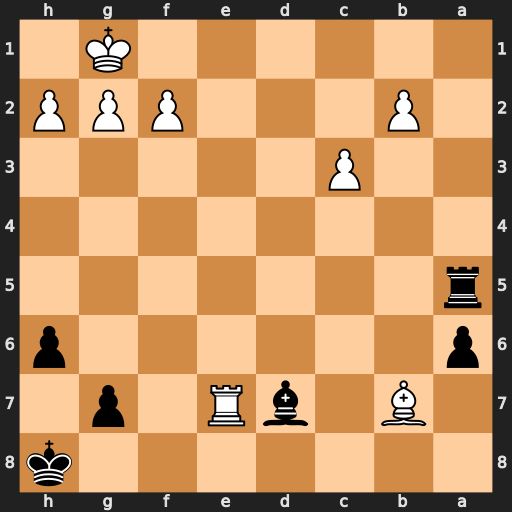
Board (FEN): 7k/1B1bR1p1/p6p/r7/8/2P5/1P3PPP/6K1
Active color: b
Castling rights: -
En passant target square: -
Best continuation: Ra1+ Re1 Rxe1#